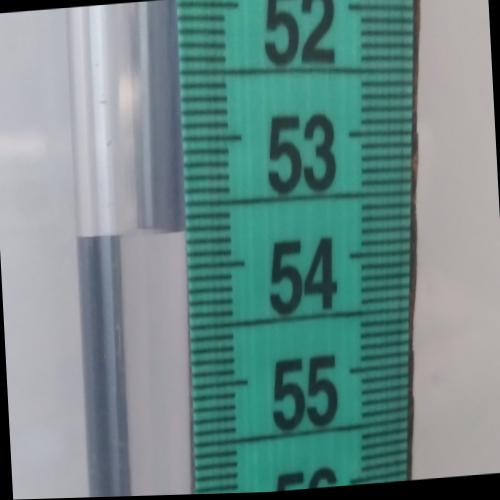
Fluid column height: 53.7 cm